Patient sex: F
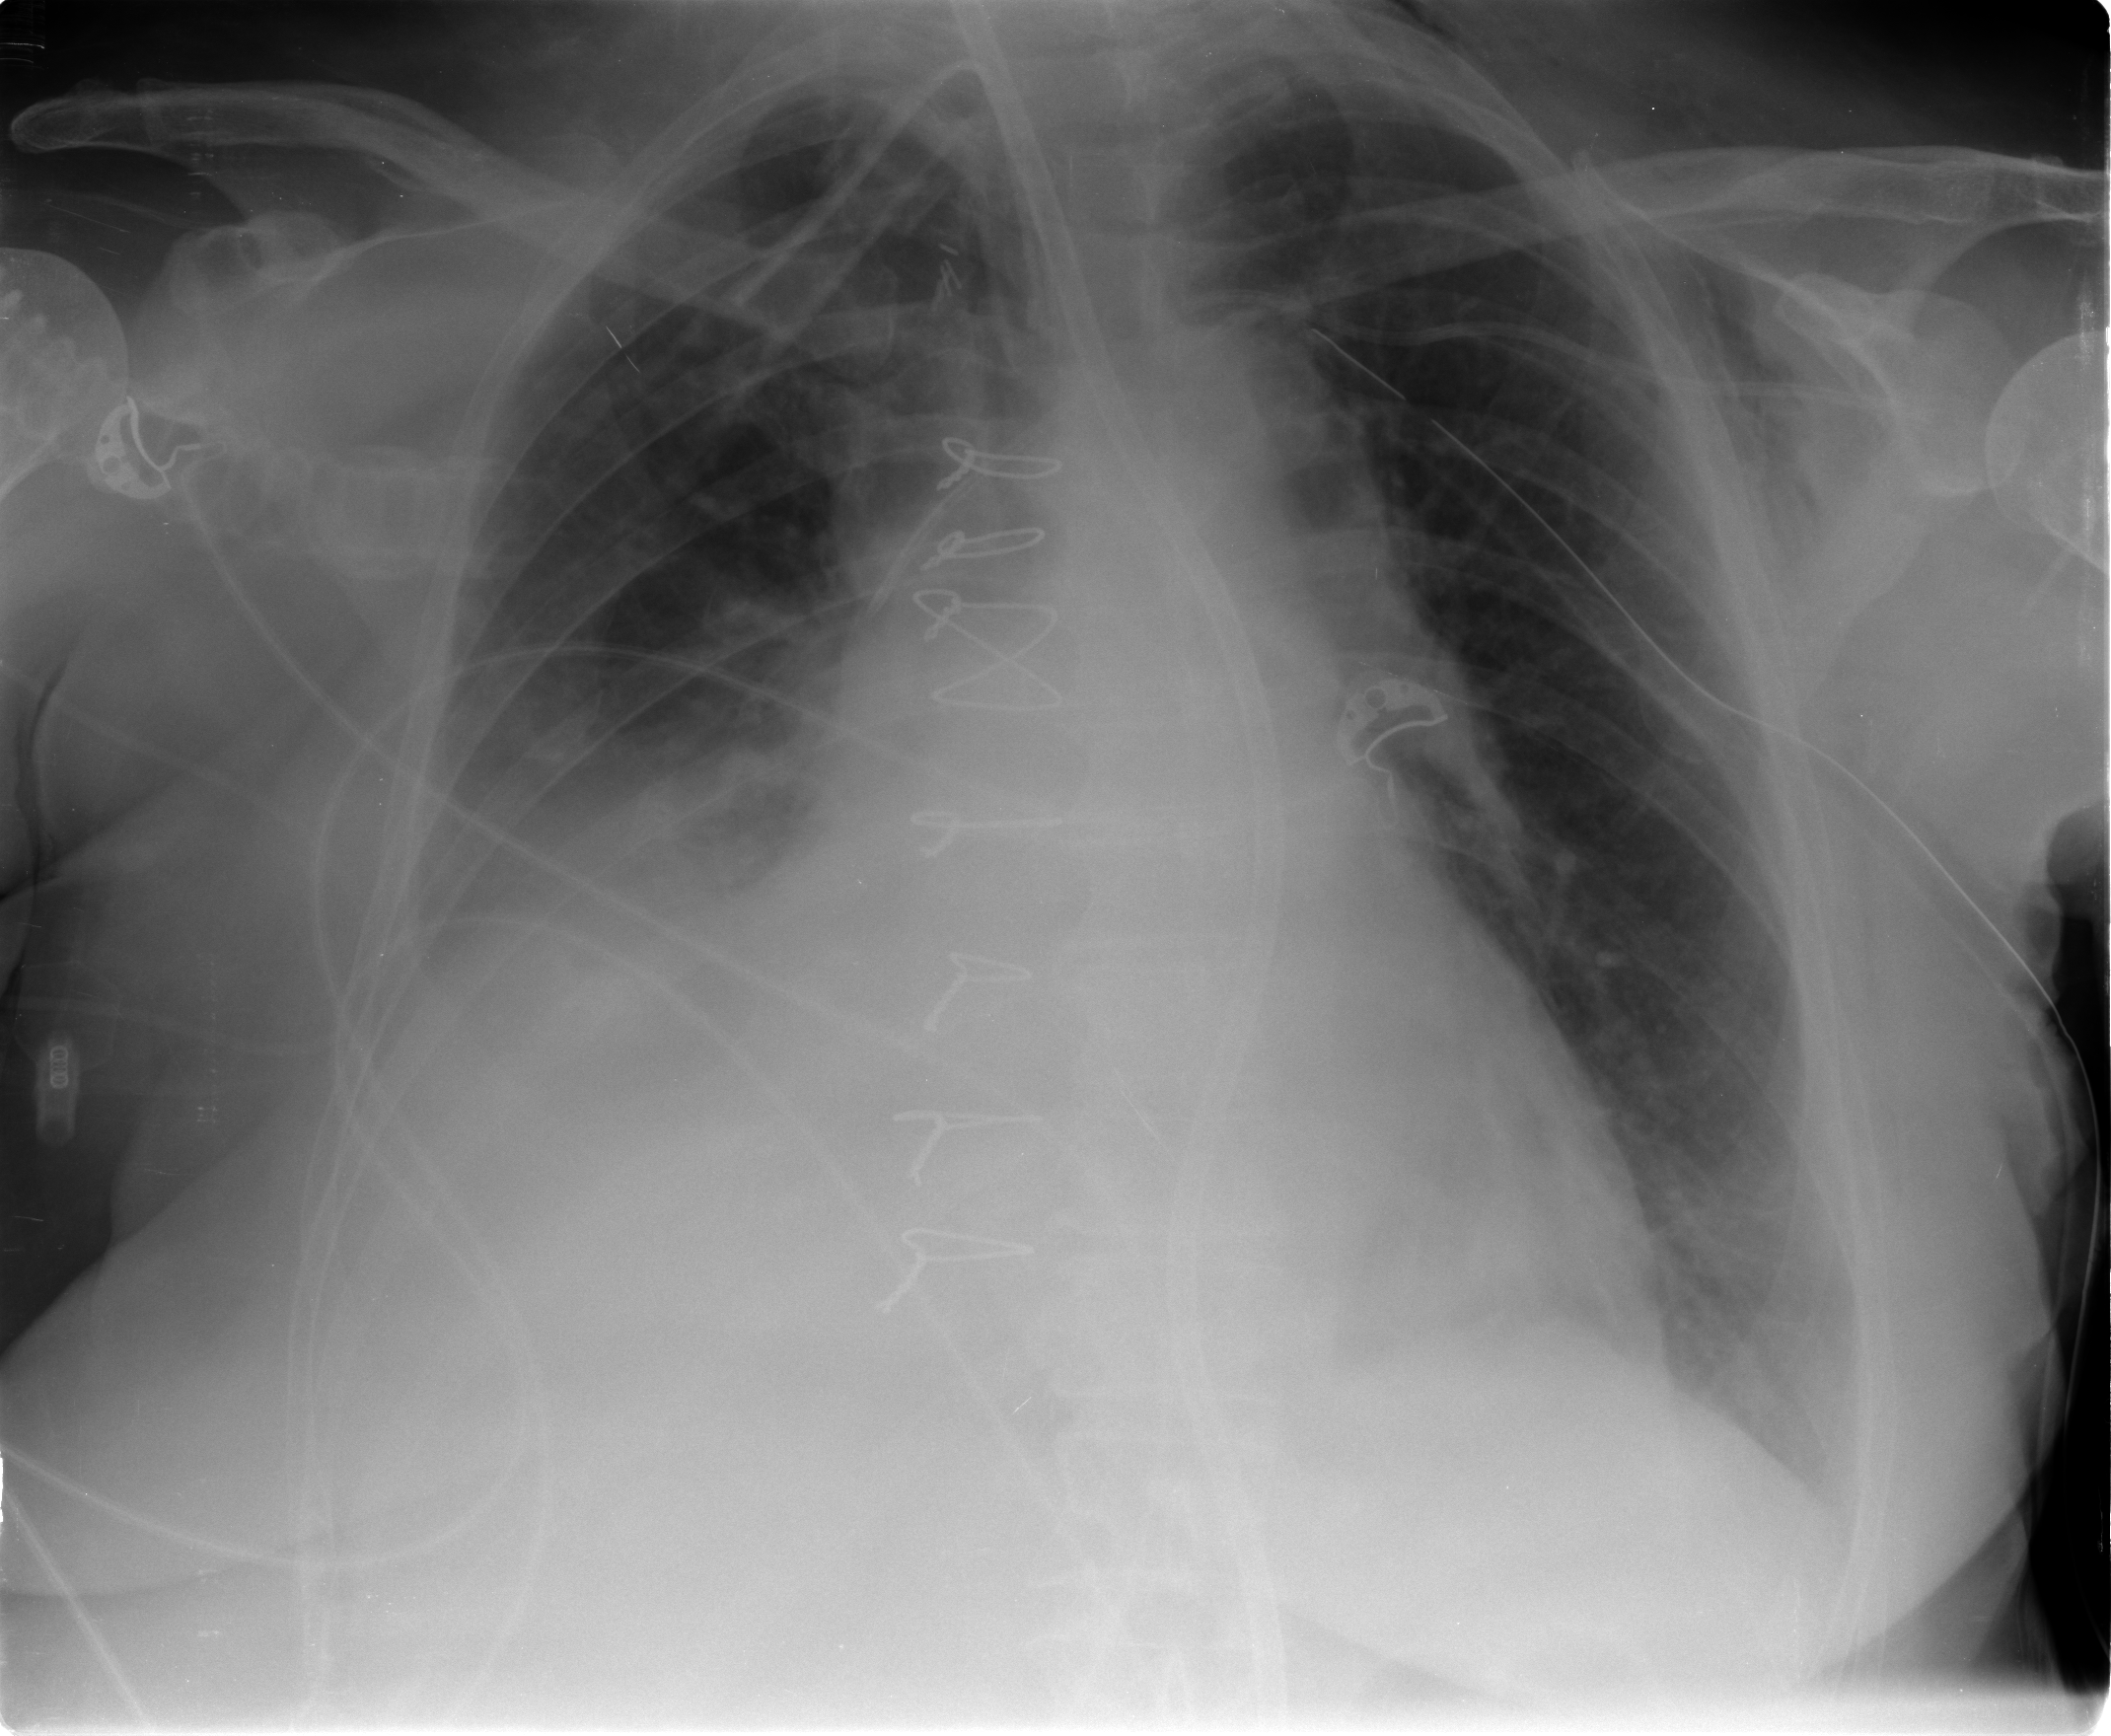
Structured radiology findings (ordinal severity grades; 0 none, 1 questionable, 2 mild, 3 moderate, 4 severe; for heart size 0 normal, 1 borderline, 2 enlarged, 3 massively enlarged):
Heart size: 1
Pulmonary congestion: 2
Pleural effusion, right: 3
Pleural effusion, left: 0
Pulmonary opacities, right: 2
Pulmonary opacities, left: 0
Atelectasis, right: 3
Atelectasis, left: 2